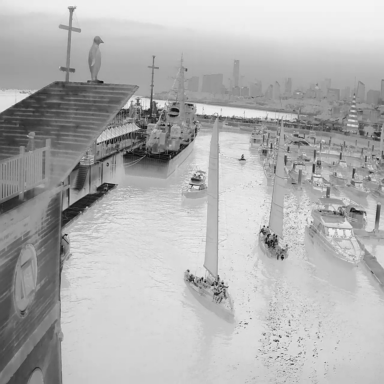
There are 18 objects shown in the infrared image, including three sailboats, and 15 canoes.